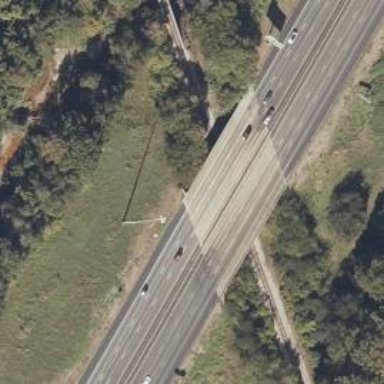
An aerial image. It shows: Bridge over motorway.